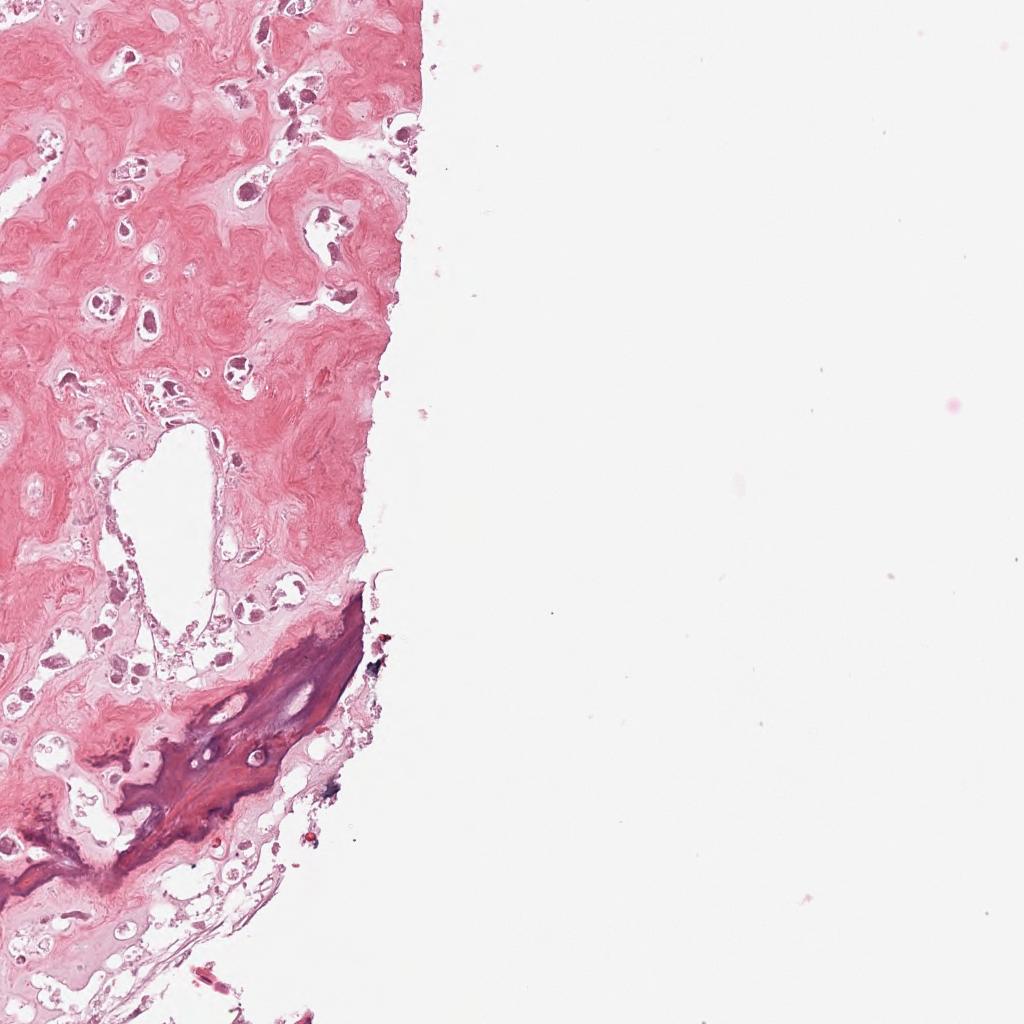
Label: Non-Viable-Tumor